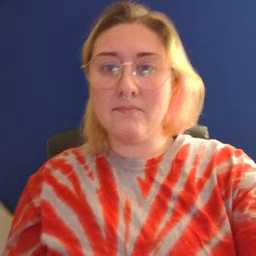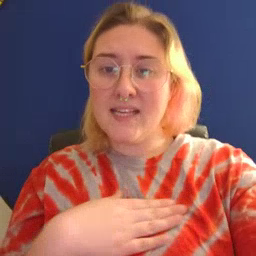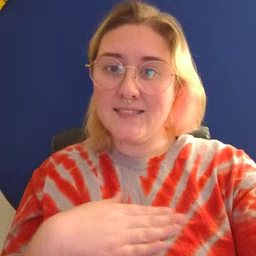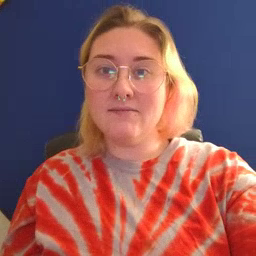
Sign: please